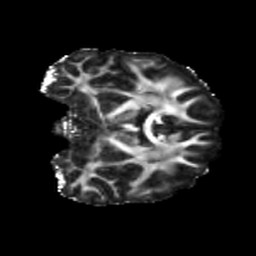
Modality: FA
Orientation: coronal
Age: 19
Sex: female
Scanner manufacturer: siemens
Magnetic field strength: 3 T
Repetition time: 3.23 s
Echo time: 0.0892 s